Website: walmart
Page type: customer-info-address
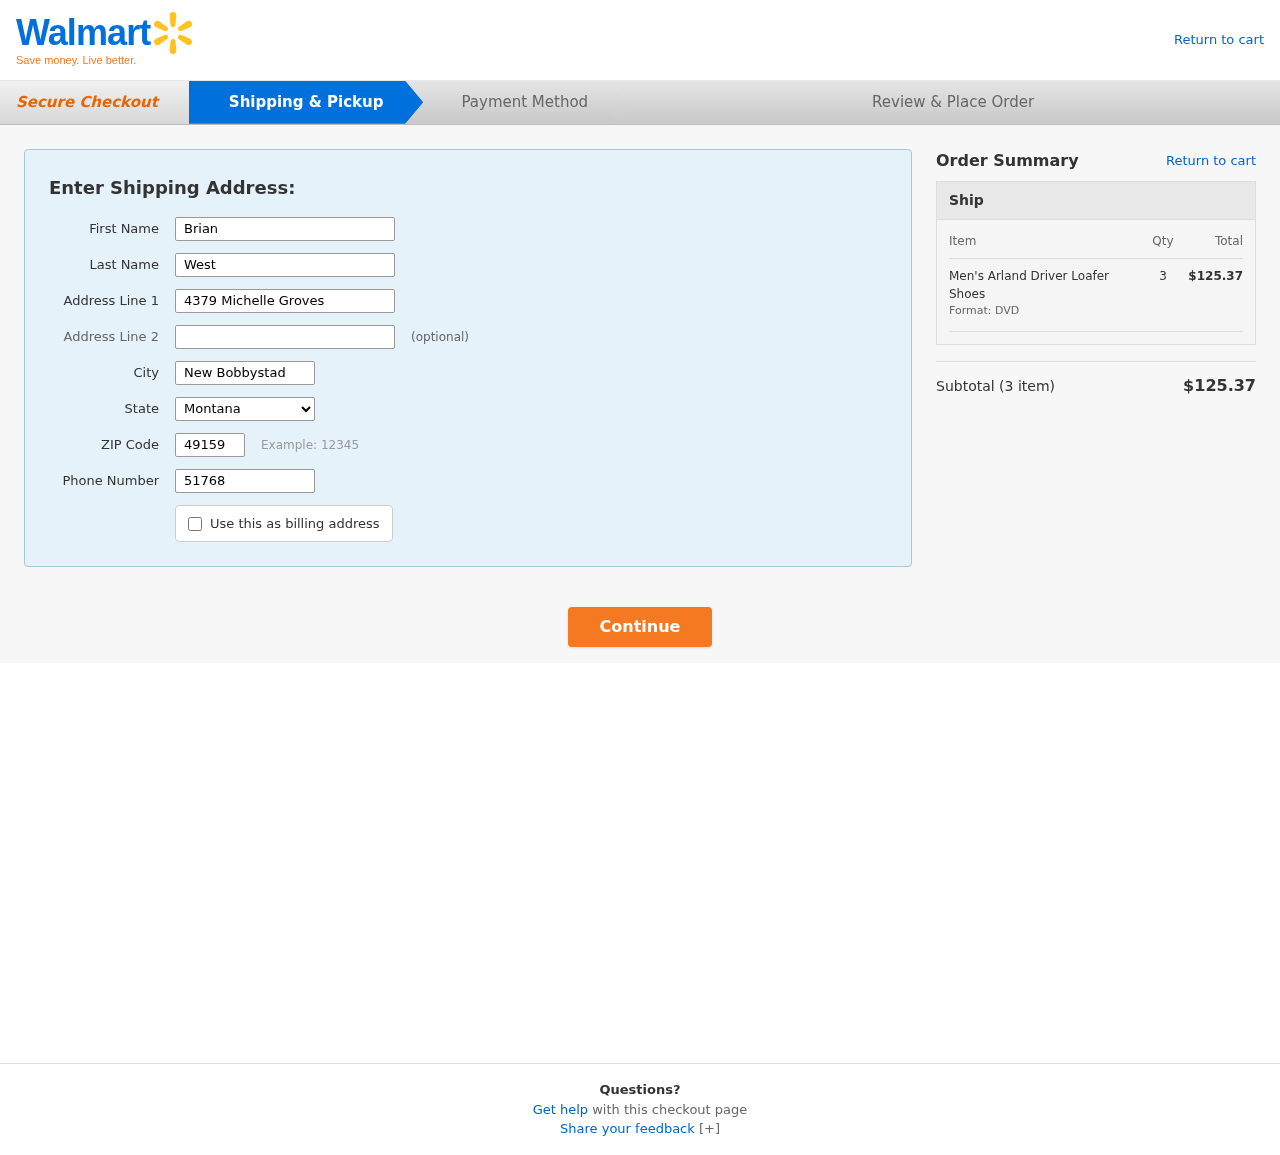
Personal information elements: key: PII_CITY
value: New Bobbystad
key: PII_FIRSTNAME
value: Brian
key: PII_LASTNAME
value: West
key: PII_PHONE
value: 5176885143
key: PII_POSTCODE
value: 49159
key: PII_STATE
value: Montana
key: PII_STREET
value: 4379 Michelle Groves
Product elements: key: PRODUCT1_NAME
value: Men's Arland Driver Loafer Shoes
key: PRODUCT1_QUANTITY
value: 3
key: PRODUCT1_LINE_TOTAL
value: $125.37
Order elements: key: ORDER_NUM_ITEMS
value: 3
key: ORDER_SUBTOTAL
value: $125.37